Question: I have big data like the following but this just little sample.
'''
pos <- c(1, 3, 5, 8, 10, 12)
start <- c(1,3, 6, 7, 10, 11)
end <- c(5, 6, 9, 9, 13, 12)
'''
Qunatative variable Pos will be Y axis and X axis will be anthor X variable (quantitative). The horizontal bar length for each Pos value is defined by start and end point. For example,line for 1 will start from 1 and end at 3 in x axis.
The following is rough sketch of desired the figure output.

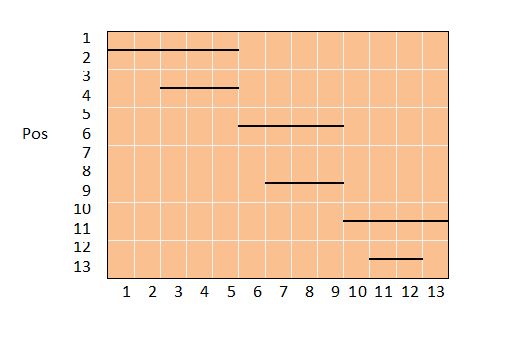
Answer: Use package 'ggplot2' with 'geom_segment' to draw the lines.
Start by combining your data into a 'data.frame', since this the required data structure for 'ggplot':
'''
dat <- data.frame(
pos = c(1, 3, 5, 8, 10, 12),
start = c(1,3, 6, 7, 10, 11),
end = c(5, 6, 9, 9, 13, 12)
)
'''
Create the plot:
'''
library(ggplot2)
ggplot(dat) +
geom_segment(aes(x=start, y=pos, xend=end, yend=pos), color="blue", size=3) +
scale_y_reverse()
'''